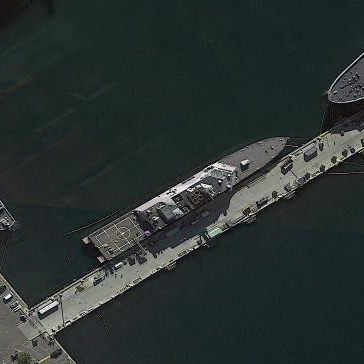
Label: combat